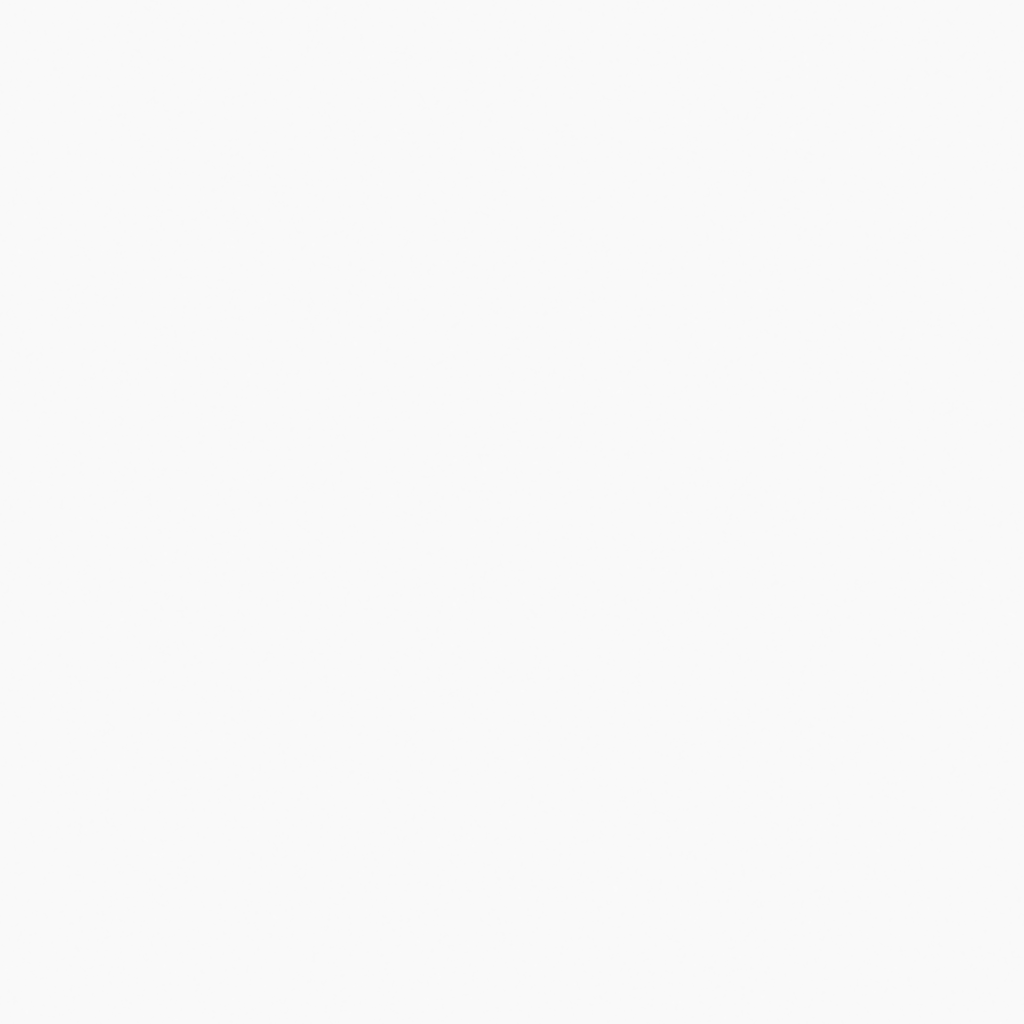
Texture map type: Color